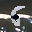
Label: 6